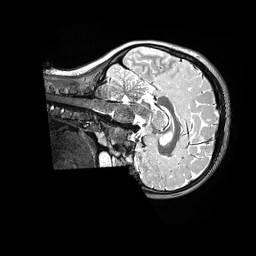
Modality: T2w
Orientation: sagittal
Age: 8
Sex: female
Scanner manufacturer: siemens
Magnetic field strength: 3 T
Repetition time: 3.2 s
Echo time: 0.564 s